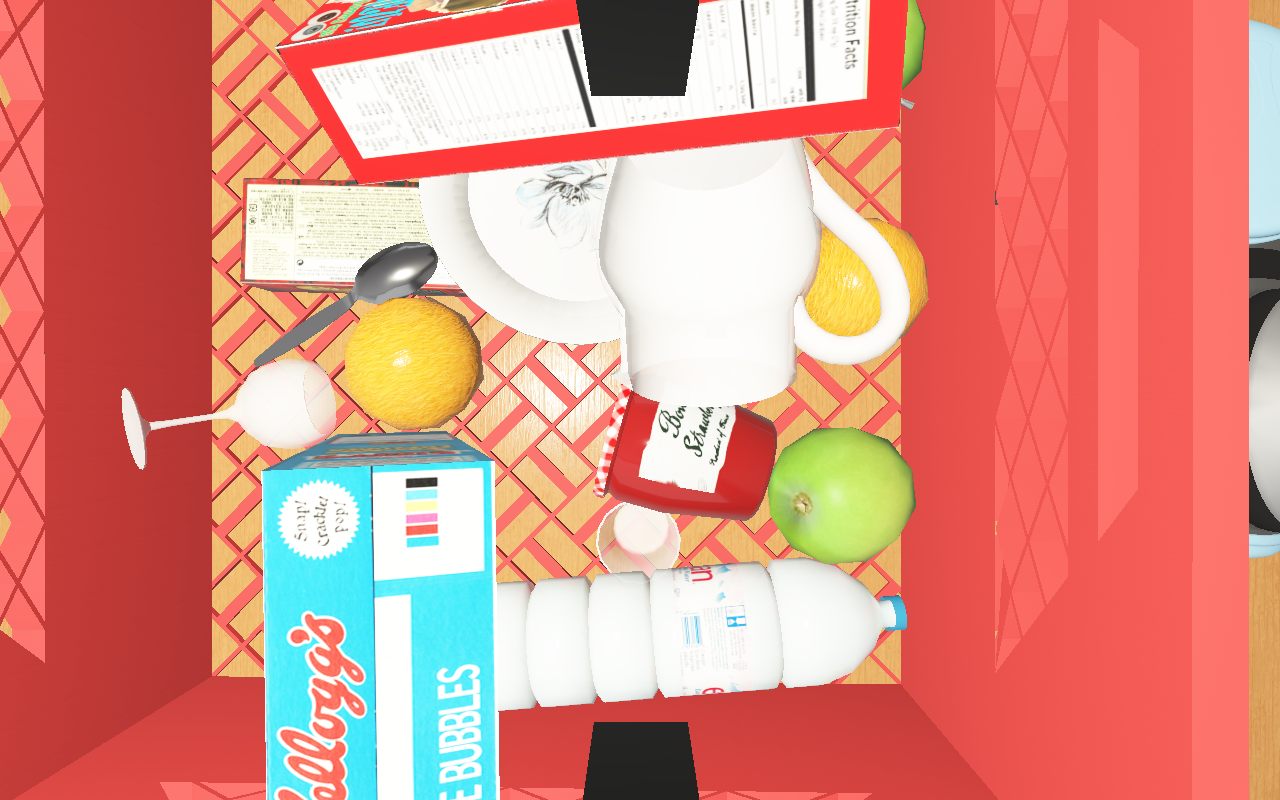
Objects in the scene:
water bottle
apple
orange
plate
glass
cereal box
cereal box
biscuit box